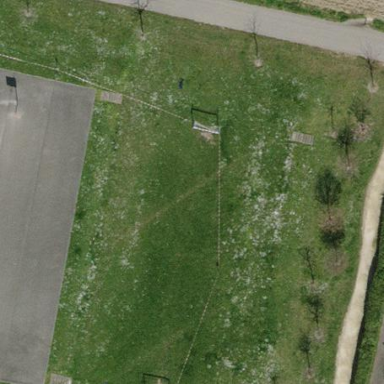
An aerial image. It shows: Soccer pitch for leisure land activities.